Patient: sex M, age 44
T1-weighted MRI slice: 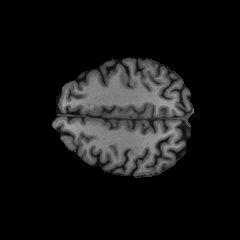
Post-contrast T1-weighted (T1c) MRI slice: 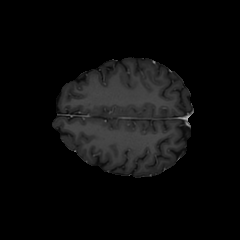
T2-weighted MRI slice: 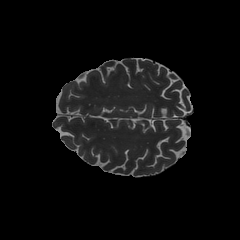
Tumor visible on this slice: no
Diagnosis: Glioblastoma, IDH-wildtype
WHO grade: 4